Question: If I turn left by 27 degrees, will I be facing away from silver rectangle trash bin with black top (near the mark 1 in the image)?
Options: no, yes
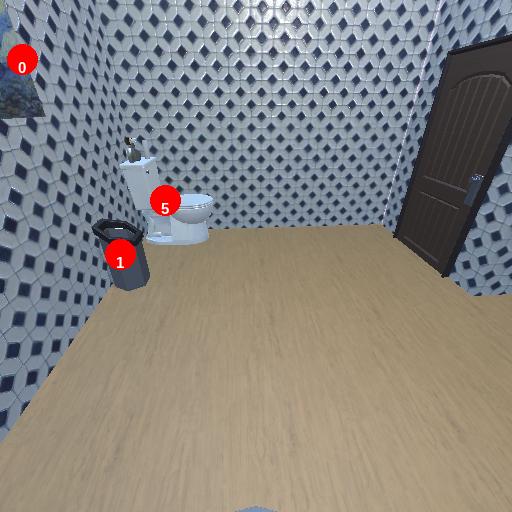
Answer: no